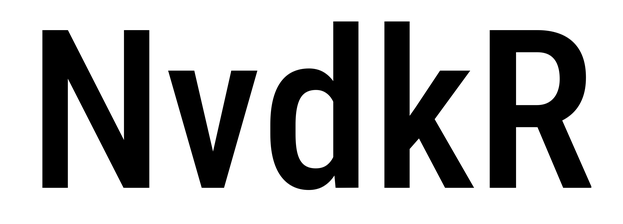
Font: Roboto_Condensed_Medium